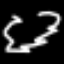
Label: frog